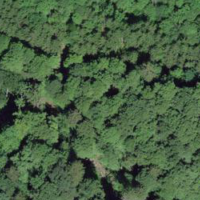
EUNIS habitat code: 44
Species observed at this site:
Lysimachia nemorum